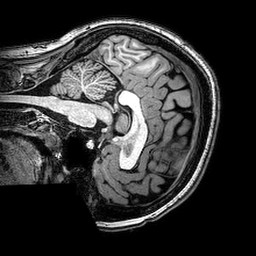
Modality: T1w
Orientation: sagittal
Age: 26
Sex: female
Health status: healthy
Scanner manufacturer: philips
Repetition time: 0.008161 s
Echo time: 0.00374 s